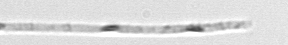
Label: Leptocylindrus